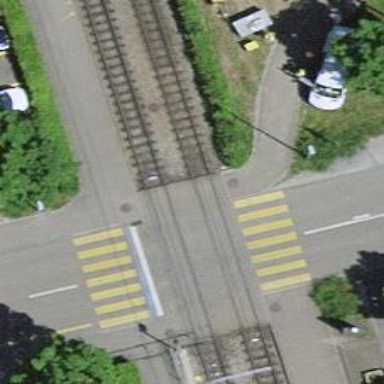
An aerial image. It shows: Level crossing along the railway.